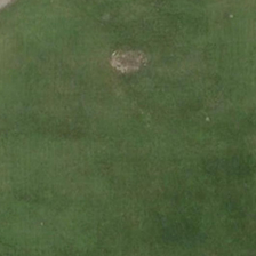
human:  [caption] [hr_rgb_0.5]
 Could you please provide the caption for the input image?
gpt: The floor is green.

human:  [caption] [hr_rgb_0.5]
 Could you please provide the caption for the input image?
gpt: The floor is green.

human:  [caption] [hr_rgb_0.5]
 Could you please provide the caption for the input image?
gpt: The ground is green.

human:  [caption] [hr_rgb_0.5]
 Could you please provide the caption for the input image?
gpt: The floor is green.

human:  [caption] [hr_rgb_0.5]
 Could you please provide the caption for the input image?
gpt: The ground is green.